This continuous-wavelet-transform scalogram was computed from a bearing vibration snapshot. Diagnose the bearing from this image, choosing from: normal, inner_race, outer_race, ball.
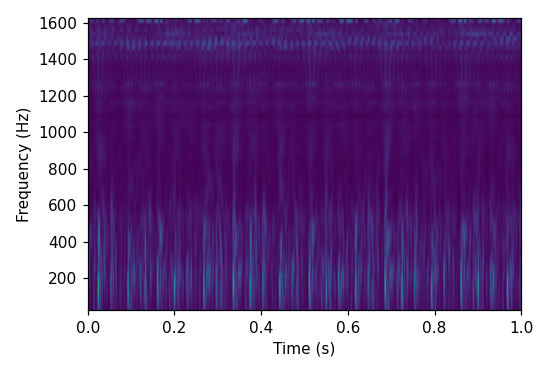
Answer: outer_race